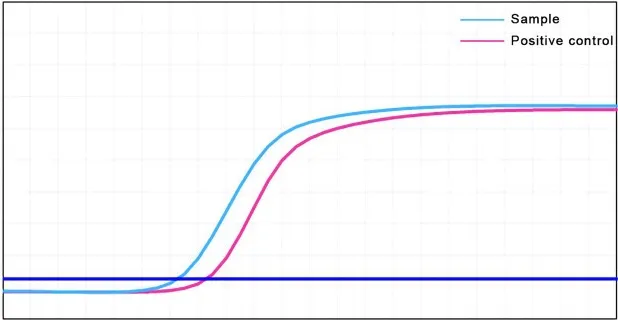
Result of the qPCR assays for the IS6110 gene.
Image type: chart (chart)